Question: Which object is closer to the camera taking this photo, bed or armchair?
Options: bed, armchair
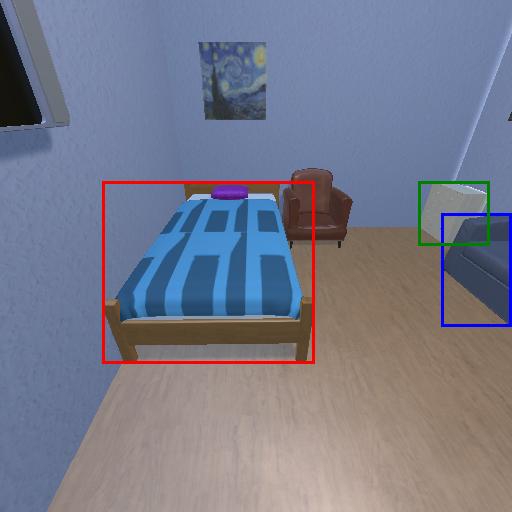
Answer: bed